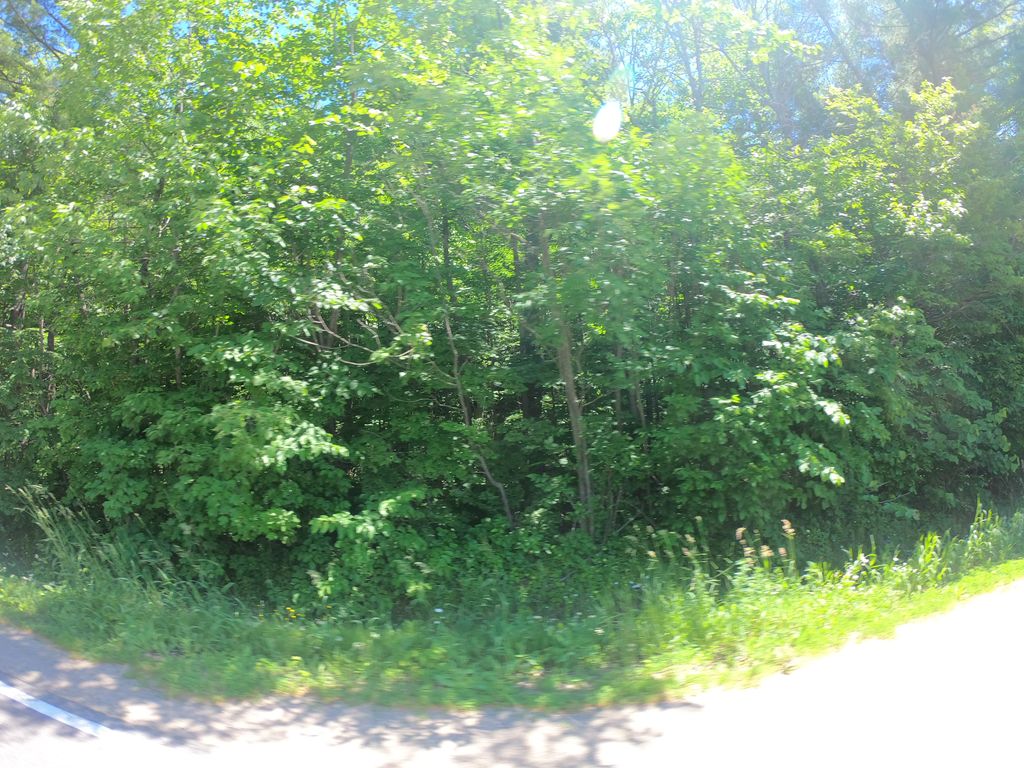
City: ottawa-gatineau